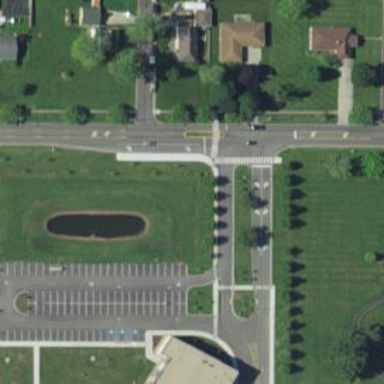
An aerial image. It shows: Marked road crossing with pedestrian island.